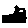
Label: house